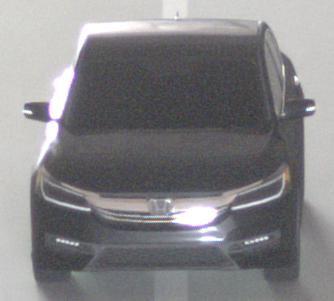
Make: Honda
Model: Accord Hybrid
Detailed model: 9. Generation
Model produced from: 2015
Model produced until: 2019
Doors: 4
Color: black
Road condition: dry road
Daytime: midday
Contrast: medium contrast